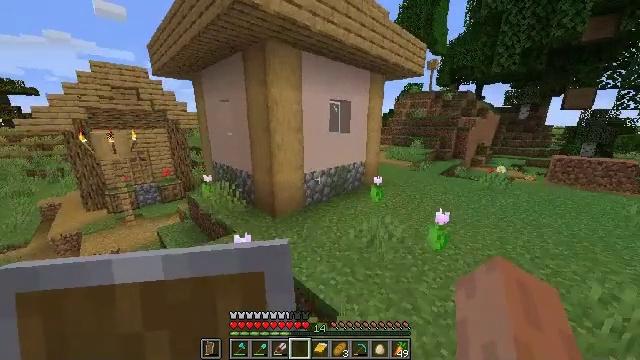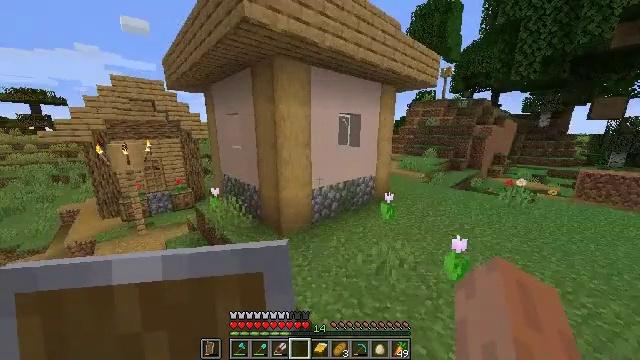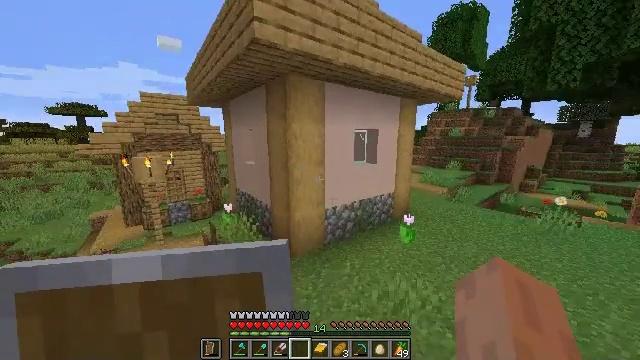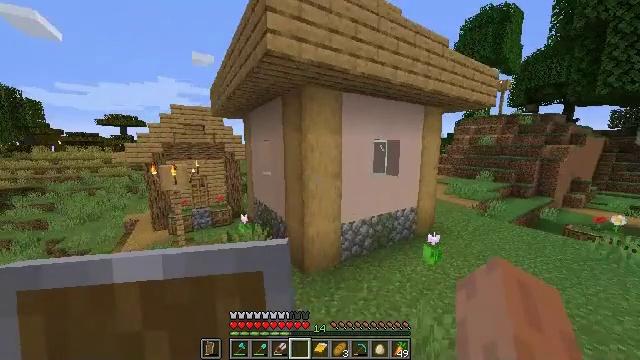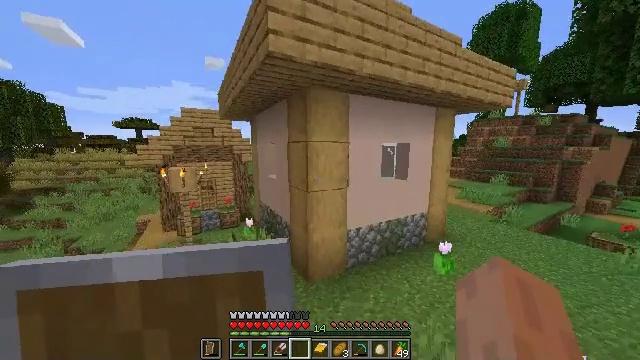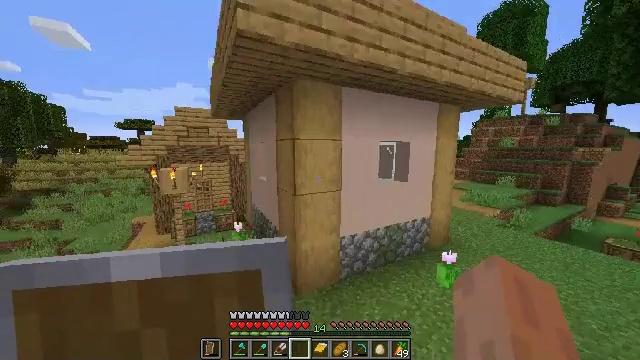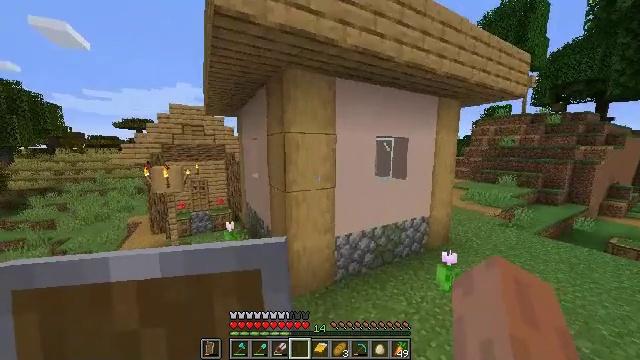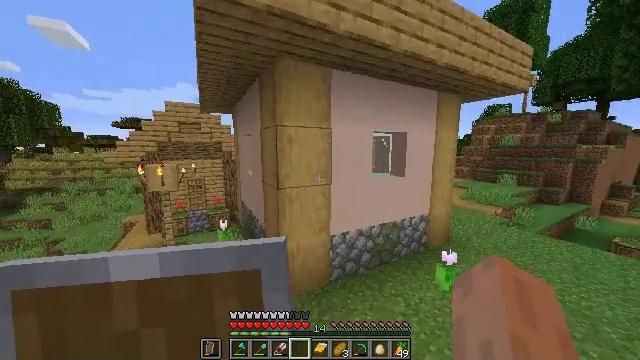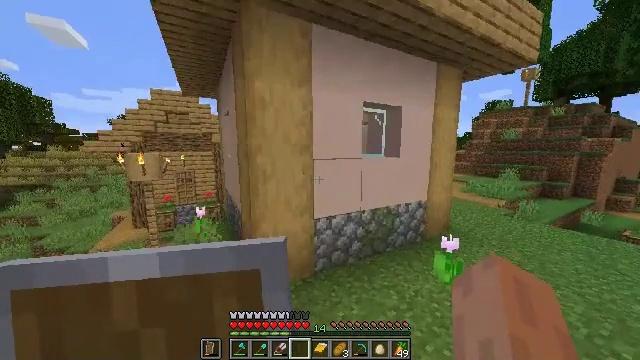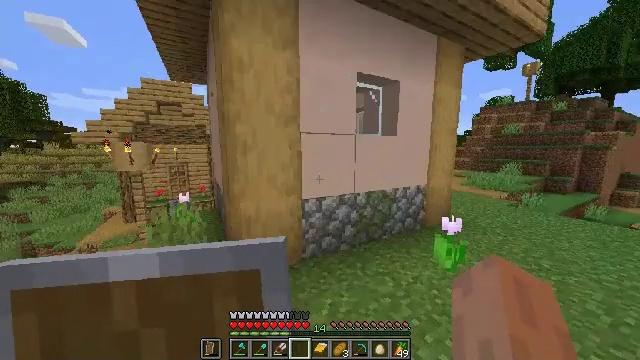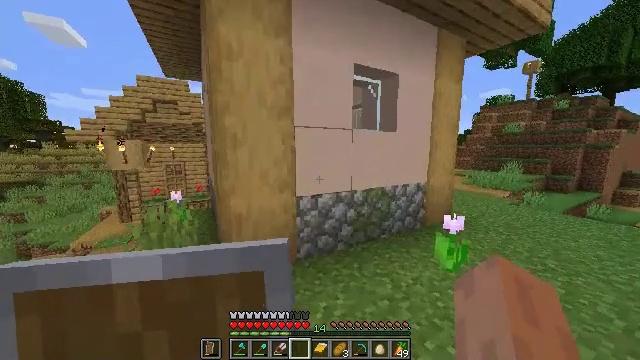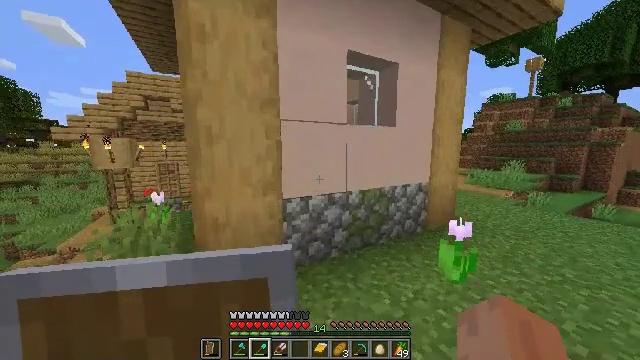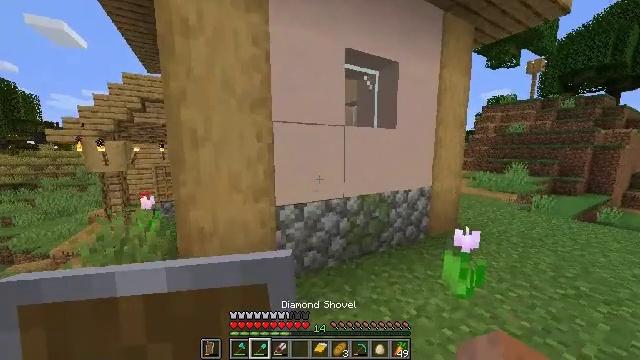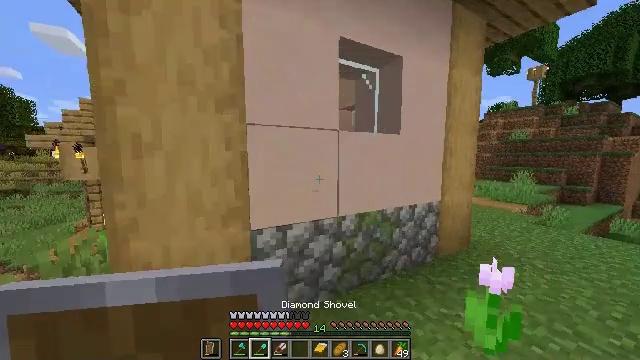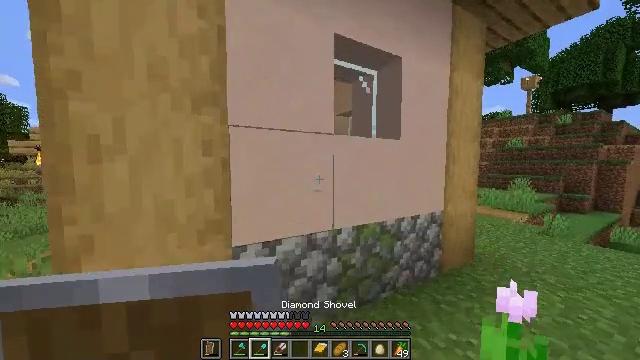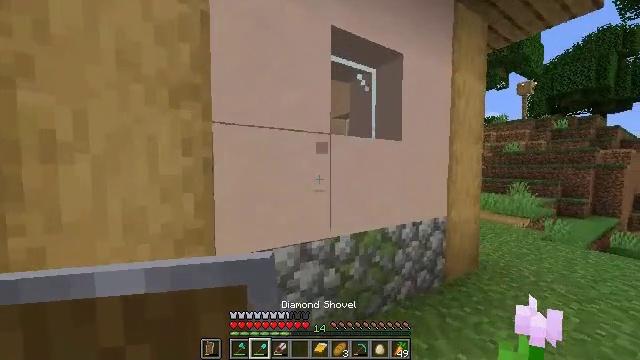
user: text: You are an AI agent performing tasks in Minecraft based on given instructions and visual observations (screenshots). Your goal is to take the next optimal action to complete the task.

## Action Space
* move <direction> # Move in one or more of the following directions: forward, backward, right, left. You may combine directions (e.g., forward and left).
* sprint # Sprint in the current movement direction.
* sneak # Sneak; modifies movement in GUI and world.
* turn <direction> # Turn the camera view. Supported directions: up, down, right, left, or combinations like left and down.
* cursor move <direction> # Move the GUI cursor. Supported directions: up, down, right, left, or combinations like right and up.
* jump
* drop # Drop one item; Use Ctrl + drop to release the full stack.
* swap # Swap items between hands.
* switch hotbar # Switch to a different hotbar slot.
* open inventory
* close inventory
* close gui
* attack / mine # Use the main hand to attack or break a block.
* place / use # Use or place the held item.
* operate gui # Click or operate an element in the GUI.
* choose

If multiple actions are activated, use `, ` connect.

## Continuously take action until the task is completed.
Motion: motion action
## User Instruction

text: Attack the white terracotta to collect it.
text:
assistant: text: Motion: move forward, sprint, turn left and up, jump
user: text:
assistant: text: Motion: move forward, sprint, turn left and up, jump
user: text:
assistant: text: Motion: move forward and move right, sprint, turn left and up
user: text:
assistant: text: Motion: move forward and move right, sprint, turn left
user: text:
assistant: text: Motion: move forward and move right
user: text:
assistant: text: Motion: move forward and move right
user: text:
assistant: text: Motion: move forward and move right
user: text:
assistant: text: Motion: move forward and move right
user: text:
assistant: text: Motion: move forward
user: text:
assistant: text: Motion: move forward
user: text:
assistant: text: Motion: move forward, switch to hotbar 2
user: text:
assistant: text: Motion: move forward, switch to hotbar 2
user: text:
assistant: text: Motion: move forward, turn up, switch to hotbar 2
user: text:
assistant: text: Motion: move forward, turn up
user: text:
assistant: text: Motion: move forward, turn up, attack / mine
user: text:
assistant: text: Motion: move forward, attack / mine
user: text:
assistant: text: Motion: move forward and move right, attack / mine
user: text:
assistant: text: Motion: move forward and move right, attack / mine
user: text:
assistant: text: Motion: move forward and move right, turn left and down, attack / mine
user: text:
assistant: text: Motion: turn left and down, attack / mine
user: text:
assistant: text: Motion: attack / mine
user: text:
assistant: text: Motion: attack / mine
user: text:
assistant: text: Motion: attack / mine
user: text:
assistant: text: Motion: attack / mine
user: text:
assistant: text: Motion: attack / mine
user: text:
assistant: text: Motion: attack / mine
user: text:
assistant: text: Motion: turn left and down, attack / mine
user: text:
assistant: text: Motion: turn left, attack / mine
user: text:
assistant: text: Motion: attack / mine, switch to hotbar 2
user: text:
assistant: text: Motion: attack / mine, switch to hotbar 2